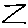
Label: zigzag